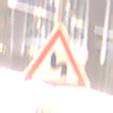
Verkehrszeichen: DoppelkurveZunaechstLinks
Zusatzzeichen unten: Geschwindigkeit50
Umgebung: Indoor, Urban
Tageszeit: NotSpecified
Wetter: NotSpecified
Licht: Artificial
Jahreszeit: NotSpecified
Kontrast: MediumContrast